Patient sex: F
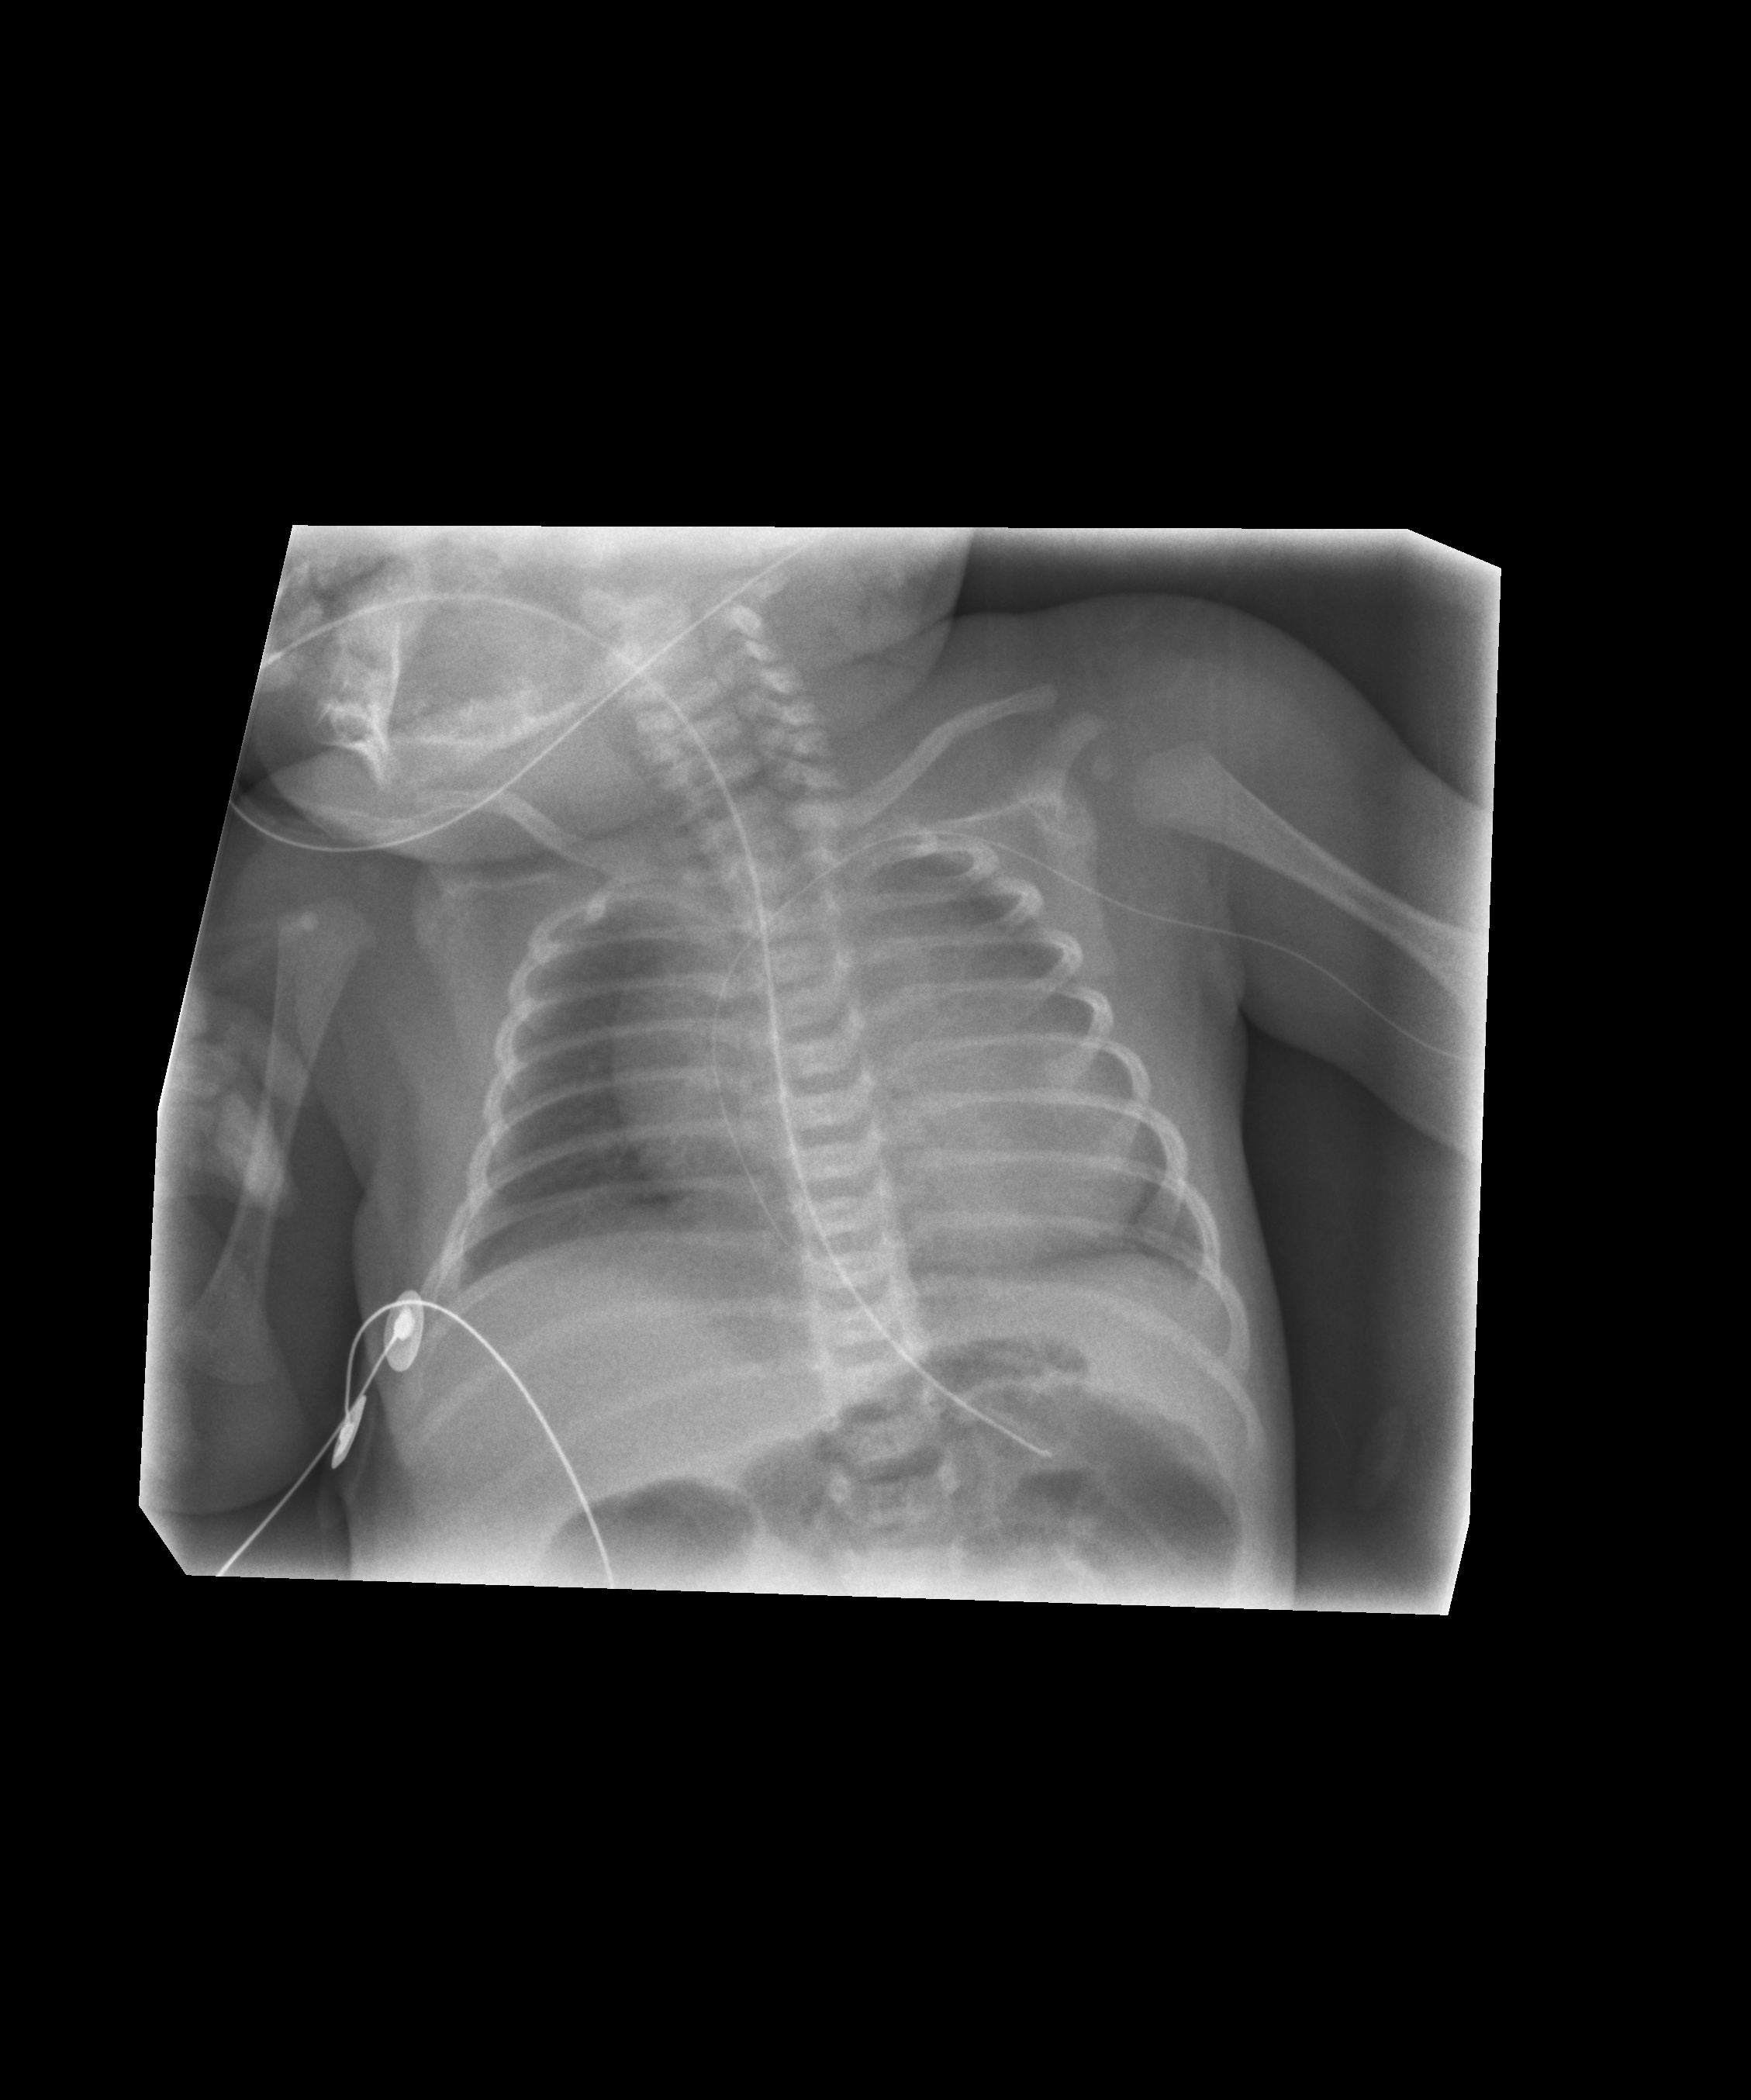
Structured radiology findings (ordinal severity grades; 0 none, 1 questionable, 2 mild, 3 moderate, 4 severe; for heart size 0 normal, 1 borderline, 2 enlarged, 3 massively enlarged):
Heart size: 3
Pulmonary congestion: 0
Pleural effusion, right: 0
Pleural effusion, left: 0
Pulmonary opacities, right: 0
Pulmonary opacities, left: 0
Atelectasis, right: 1
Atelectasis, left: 0